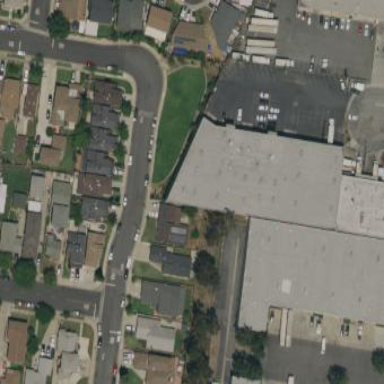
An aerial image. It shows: Warehouse building.